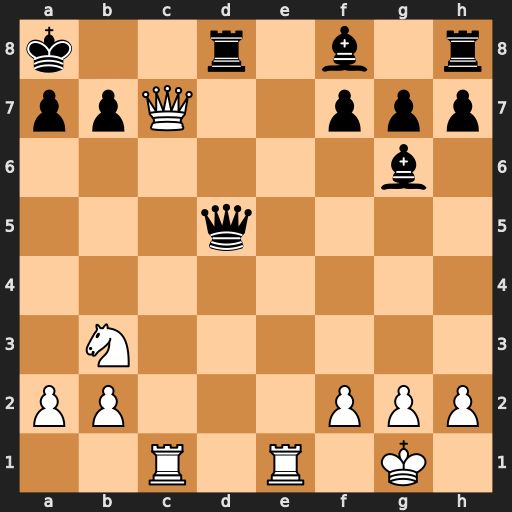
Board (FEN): k2r1b1r/ppQ2ppp/6b1/3q4/8/1N6/PP3PPP/2R1R1K1
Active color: w
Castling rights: -
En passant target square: -
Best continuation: Qc8+ Rxc8 Rxc8#